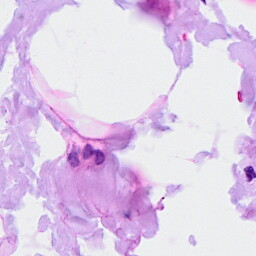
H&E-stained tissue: Breast